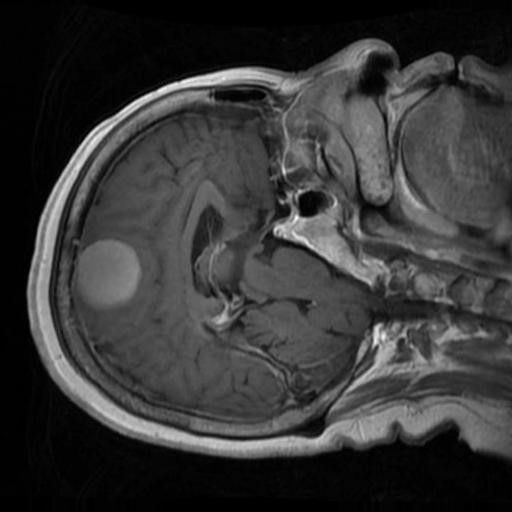
Label: brain_menin